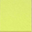
Piece: xx